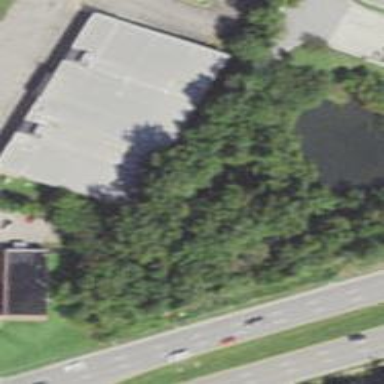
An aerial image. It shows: Building with bowling alley inside.